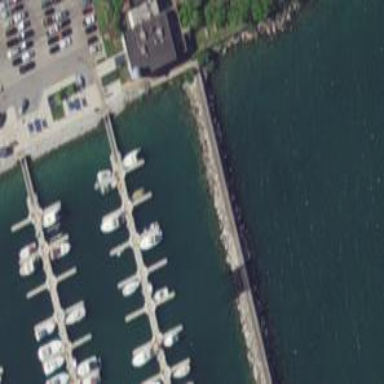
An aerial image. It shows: Man-made pier.